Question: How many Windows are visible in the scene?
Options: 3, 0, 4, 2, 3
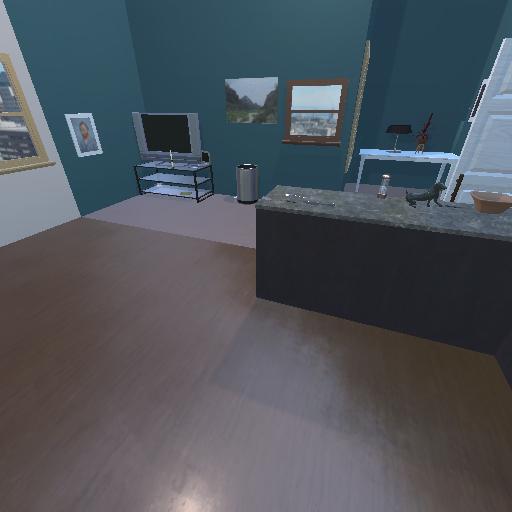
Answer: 3